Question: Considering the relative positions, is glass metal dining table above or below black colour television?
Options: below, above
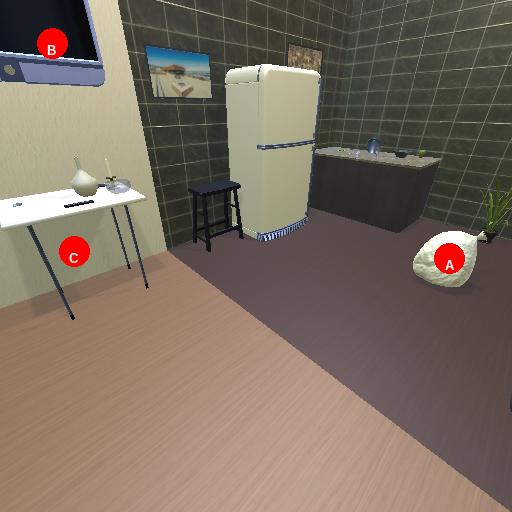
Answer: below